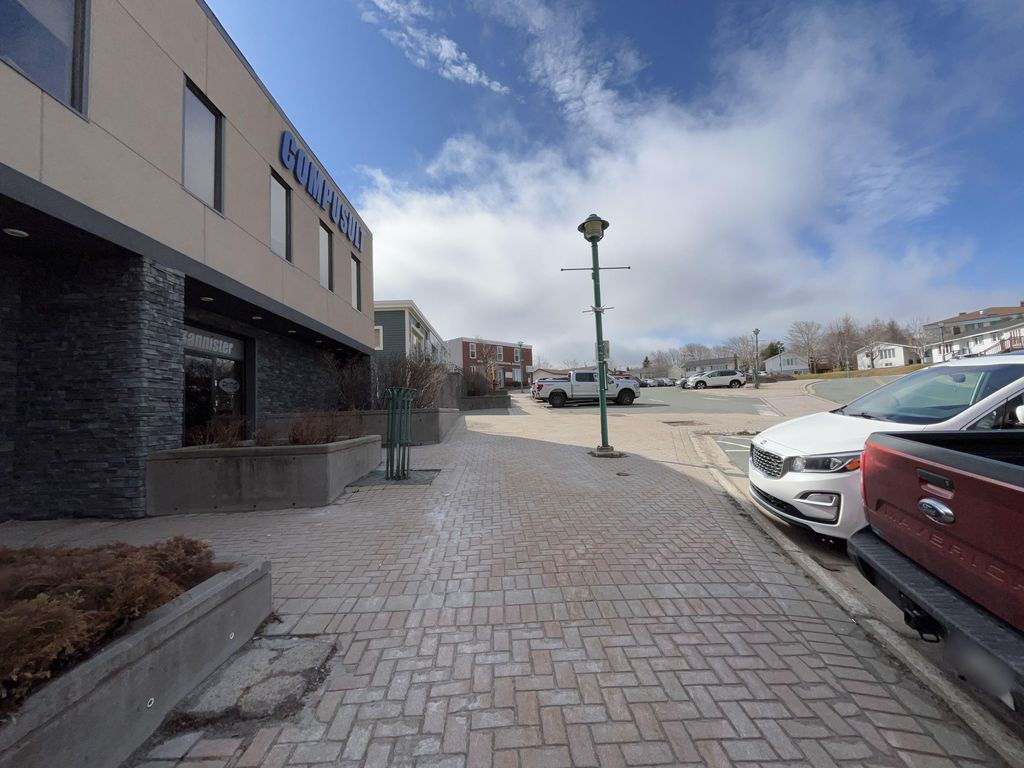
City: st_johns